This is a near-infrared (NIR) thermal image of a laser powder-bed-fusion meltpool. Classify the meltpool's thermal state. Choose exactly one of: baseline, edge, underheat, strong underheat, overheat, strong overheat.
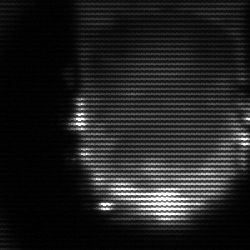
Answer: baseline